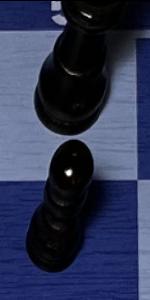
Label: Pawn_Black